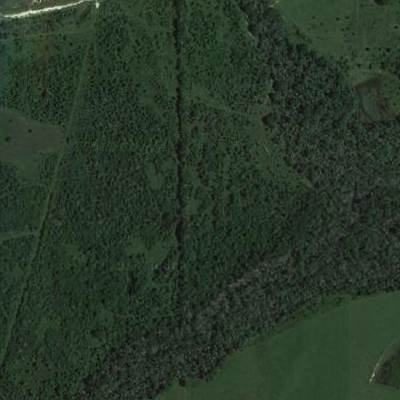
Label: Forest